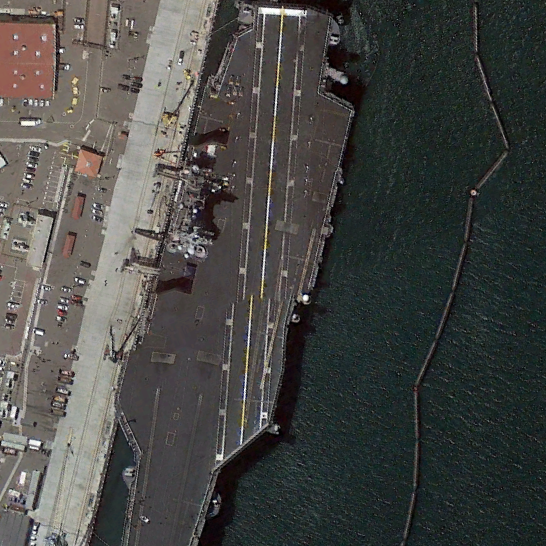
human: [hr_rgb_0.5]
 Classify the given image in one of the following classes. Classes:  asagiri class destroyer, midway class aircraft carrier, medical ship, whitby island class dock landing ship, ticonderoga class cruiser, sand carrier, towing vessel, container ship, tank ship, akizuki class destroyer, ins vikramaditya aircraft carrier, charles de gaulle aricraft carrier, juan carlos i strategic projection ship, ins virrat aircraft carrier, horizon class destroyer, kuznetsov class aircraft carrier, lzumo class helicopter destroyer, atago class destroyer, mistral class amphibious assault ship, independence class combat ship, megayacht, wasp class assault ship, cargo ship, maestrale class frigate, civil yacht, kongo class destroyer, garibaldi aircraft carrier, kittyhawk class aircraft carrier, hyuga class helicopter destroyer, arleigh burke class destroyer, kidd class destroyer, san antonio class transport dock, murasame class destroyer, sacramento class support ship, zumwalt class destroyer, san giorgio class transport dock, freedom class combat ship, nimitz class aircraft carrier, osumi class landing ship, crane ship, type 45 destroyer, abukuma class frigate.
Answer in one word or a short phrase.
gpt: Nimitz class aircraft carrier